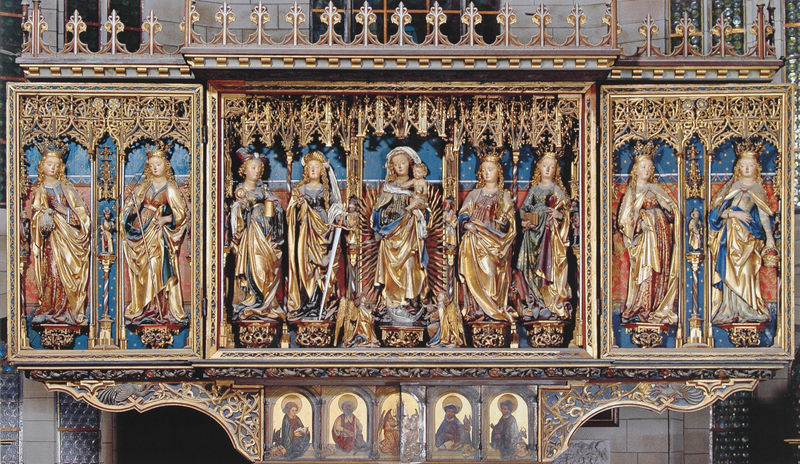
Titel: Hochaltar, geöffnet
Künstler: unbekannt
Standort: Zwickau
Institution: Marienkirche
Schlagwörter: blau, flügel, frauen, braun, bunt, frau, holz, schaufenster, gebäude, rot, schleier, rahmen, sockel, bildnis, kirche, gold, drei, gewänder, kind, spitzen, gotik, krone, locken, renaissance, turm, engel, farbig, bilder, bücher, schrank, stab, farbe, figuren, tafel, draussen, detail, ornamente, korb, bronze, plastik, foto, fotografie, lamm, offen, buch, vergoldet, strahlen, plastisch, schwert, altar, hochaltar, schnitzerei, photo, heiligenschein, skulpturen, statuen, gotisch, christus, jesus, mittelalter, heilige, museum, golden, heilig, maria, madonna, magdalena, putti, fassung, schrein, geschnitzt, altarbild, anna, marien, neun, tryptichon, maßwerk, kronen, postamente, bekrönung, jesuskind, hauptansicht, spätgotik, gesprenge, predella, retabel, schnitzaltar, tafeln, spätgotisch, heiligenscheine, barbara, flügelaltar, katharina, strahlenkranz, triptichon, baldachine, christuskind, triyptichon, bekrönt, marienaltar, mittelschrein, agnes, aufgeklappt, dorothea, feiertagsseite, gesprnege, geöfnet, heihige, margaretha, spätmittelelter, tafelbilder, weibliche heilige, holzschnitzerei, corona, korona, dei, sptzen, baldahin, rkrone